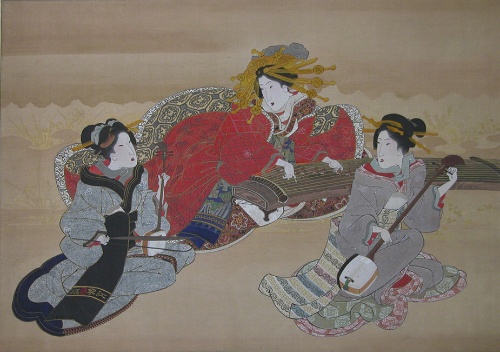
Artist: Utagawa Kuniyoshi
Artist bio: Japanese, 1797–1861
Date: 19th century
Object type: Painting
Classification: Paintings
Medium: Matted; ink and color on silk
Culture: Japan
Period: Edo period (1615–1868)
Dimensions: 16 1/2 x 23 1/2 in. (41.9 x 59.7 cm)
Department: Asian Art
Credit line: H. O. Havemeyer Collection, Bequest of Mrs. H. O. Havemeyer, 1929
Accession year: 1929
Repository: Metropolitan Museum of Art, New York, NY
Tags: Musical Instruments|Women